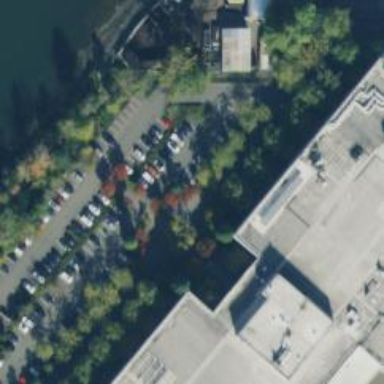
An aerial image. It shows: Parking area with surface.